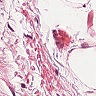
Metastatic tissue present: no